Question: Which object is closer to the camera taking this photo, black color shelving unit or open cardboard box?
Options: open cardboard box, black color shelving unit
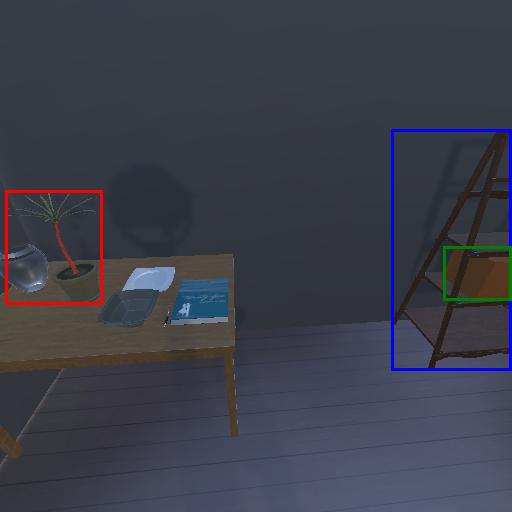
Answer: open cardboard box